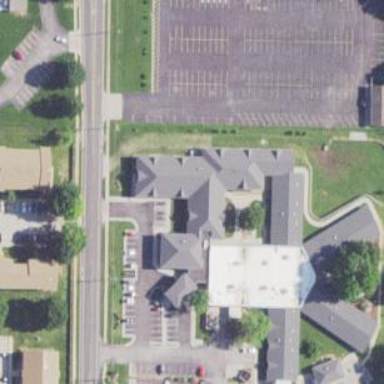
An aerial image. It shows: Nursing home building.